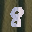
Label: 8